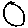
Label: circle